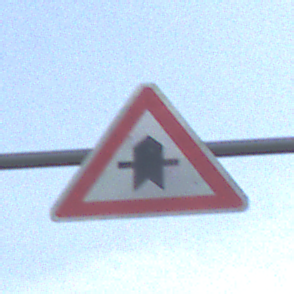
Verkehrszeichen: Vorfahrt
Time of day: SunriseSunset
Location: Outdoor (Nature)
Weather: PartlyCloudy
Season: NotSpecified
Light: Natural